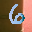
Label: 6